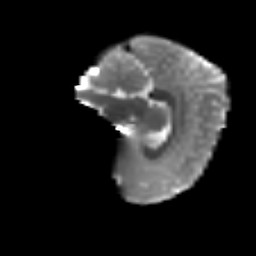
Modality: T2w
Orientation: sagittal
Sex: male
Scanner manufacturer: siemens
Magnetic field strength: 3 T
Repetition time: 5 s
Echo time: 0.071 s